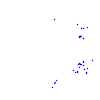
Particle: proton